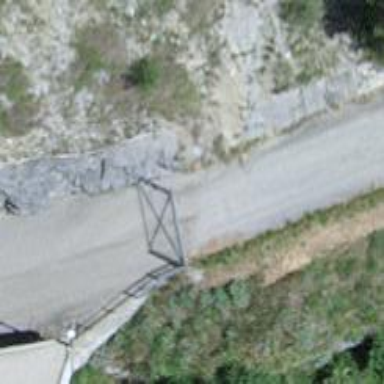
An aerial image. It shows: Gate.